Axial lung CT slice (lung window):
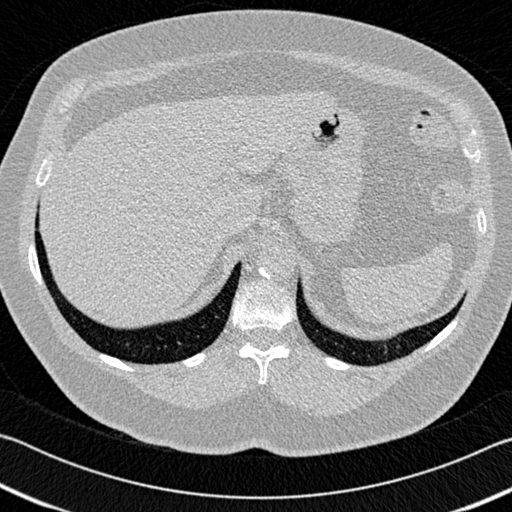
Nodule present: no